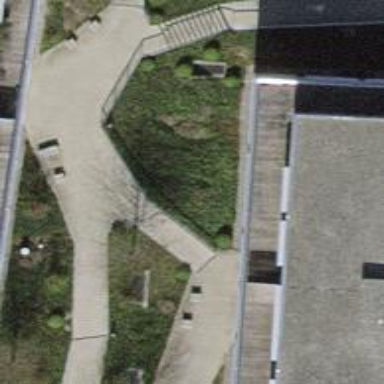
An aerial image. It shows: Concrete steps.